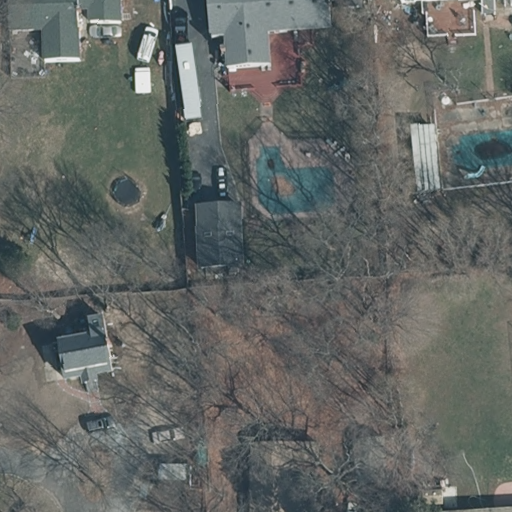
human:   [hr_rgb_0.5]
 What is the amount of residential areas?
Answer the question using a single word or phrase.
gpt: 1

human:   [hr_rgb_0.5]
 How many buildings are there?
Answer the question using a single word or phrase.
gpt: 7

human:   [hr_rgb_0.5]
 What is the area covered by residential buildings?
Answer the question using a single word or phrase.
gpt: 908m2

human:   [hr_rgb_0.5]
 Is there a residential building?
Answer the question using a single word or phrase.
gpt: yes

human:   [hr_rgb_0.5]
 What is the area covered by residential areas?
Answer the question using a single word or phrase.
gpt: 10639m2

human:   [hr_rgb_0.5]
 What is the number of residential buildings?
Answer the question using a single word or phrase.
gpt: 6

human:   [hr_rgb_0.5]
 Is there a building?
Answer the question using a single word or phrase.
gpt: yes

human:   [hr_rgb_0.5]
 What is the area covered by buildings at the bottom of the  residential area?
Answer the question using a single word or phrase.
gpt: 964m2

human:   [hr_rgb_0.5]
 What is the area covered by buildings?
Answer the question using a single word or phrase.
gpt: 964m2

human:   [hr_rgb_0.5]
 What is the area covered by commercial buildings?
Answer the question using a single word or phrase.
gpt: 0m2

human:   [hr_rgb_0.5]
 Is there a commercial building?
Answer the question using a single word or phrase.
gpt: no

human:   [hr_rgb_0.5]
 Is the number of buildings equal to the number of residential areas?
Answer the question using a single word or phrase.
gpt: no

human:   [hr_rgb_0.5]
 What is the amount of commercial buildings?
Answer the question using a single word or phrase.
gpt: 0

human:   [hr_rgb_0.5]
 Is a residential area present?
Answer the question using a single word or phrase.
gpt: yes

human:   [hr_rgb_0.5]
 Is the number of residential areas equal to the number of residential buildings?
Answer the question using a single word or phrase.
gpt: no

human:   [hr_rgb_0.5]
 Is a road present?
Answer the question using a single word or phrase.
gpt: no

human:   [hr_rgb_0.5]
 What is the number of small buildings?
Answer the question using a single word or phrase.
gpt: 3

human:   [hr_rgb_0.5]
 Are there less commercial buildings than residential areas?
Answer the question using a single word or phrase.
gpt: yes

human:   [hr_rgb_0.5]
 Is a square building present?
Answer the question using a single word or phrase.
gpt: no

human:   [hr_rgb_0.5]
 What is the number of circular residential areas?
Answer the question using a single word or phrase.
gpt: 0

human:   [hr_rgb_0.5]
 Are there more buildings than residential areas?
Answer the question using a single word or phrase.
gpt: yes

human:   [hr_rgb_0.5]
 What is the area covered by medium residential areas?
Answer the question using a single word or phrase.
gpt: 0m2

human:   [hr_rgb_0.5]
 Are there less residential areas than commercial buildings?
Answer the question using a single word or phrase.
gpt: no

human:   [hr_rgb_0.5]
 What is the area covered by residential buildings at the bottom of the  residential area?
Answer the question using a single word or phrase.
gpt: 908m2

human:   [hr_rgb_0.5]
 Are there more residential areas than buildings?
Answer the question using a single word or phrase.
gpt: no

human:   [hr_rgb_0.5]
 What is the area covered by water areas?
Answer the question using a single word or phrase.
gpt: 0m2

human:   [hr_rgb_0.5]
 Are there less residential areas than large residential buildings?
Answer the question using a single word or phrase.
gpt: no

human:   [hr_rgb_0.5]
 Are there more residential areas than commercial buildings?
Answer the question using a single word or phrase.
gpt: yes

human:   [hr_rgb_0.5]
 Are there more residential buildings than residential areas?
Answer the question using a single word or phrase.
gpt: yes

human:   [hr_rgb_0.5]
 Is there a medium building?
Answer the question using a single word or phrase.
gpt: yes

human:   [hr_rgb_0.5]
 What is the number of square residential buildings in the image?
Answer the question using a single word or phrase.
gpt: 0

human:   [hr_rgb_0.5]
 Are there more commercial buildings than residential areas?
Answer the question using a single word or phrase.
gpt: no

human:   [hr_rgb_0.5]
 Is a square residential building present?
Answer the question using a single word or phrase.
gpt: no

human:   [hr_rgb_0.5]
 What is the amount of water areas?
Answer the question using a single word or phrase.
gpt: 0

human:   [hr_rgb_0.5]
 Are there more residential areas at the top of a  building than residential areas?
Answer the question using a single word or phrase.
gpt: no

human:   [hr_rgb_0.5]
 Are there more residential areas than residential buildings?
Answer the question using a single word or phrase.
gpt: no

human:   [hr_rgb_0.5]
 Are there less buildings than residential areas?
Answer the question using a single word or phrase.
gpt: no

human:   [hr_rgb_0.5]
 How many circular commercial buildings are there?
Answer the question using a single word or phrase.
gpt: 0

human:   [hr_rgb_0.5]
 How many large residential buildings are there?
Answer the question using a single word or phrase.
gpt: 0

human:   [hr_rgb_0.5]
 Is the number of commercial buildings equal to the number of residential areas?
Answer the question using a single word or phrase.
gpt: no

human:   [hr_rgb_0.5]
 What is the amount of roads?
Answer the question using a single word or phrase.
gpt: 0

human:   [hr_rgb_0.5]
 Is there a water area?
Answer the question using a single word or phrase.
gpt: no

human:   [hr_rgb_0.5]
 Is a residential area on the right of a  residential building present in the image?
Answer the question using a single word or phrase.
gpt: no

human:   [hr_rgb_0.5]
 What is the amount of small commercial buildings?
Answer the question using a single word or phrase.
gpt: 0

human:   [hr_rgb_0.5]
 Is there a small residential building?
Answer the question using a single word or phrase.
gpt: yes

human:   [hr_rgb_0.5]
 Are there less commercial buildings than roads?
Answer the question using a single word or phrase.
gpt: no

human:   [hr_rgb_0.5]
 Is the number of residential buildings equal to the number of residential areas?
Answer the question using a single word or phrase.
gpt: no

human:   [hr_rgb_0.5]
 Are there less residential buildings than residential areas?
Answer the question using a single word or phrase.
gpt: no

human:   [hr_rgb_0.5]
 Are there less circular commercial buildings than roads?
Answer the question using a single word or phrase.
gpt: no

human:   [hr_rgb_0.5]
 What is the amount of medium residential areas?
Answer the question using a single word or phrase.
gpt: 0

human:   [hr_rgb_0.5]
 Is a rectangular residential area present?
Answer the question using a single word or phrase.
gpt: yes

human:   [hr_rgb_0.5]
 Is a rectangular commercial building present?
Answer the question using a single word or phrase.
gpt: no

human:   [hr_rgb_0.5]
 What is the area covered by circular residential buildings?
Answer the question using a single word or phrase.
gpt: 0m2

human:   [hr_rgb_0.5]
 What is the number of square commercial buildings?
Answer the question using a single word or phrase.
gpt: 0

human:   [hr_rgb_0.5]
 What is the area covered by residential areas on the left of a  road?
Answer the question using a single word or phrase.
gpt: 0m2

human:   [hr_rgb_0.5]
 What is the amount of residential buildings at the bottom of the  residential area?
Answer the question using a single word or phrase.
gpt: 6

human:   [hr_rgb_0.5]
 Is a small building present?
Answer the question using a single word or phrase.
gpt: yes

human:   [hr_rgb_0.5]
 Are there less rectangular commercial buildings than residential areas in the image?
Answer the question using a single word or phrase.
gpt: yes

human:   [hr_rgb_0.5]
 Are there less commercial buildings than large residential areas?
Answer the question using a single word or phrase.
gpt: yes

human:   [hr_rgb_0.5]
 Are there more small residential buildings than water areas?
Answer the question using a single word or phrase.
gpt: yes

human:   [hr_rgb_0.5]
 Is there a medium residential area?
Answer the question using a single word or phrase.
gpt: no

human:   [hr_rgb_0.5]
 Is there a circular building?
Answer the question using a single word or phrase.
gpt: no

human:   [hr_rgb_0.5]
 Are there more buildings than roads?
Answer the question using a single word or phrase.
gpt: yes

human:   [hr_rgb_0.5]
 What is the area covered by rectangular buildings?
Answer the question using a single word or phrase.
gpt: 390m2